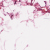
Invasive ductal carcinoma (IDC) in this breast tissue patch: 0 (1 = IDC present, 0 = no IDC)